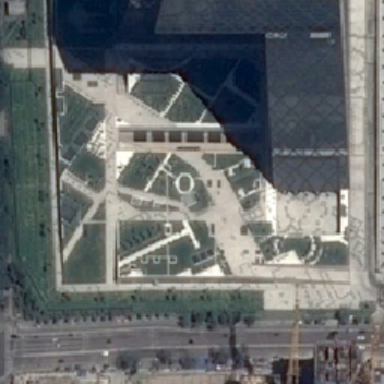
A square surrounded by trees is divided into many parts .